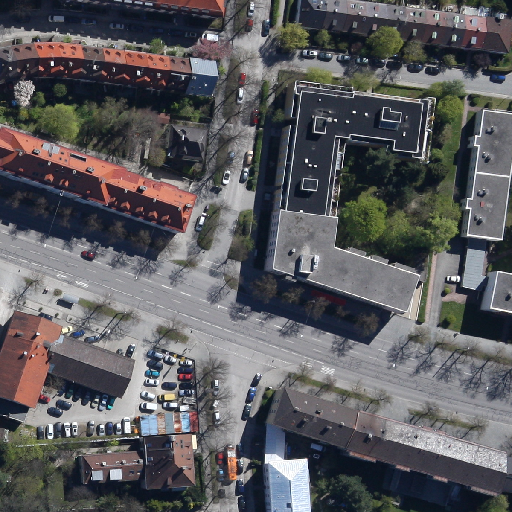
Referring expression: sidewalk along with tree